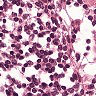
Metastatic tissue present: no